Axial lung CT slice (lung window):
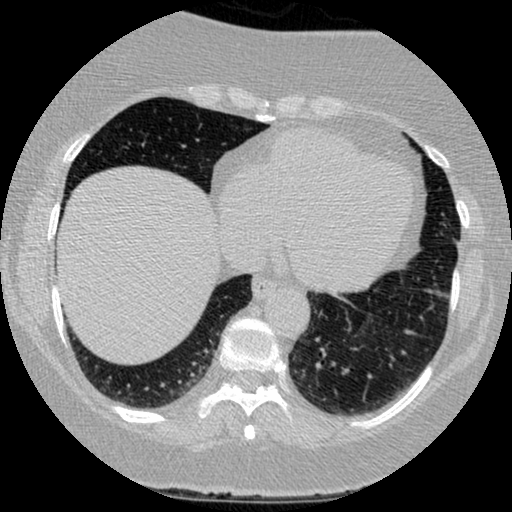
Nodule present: no